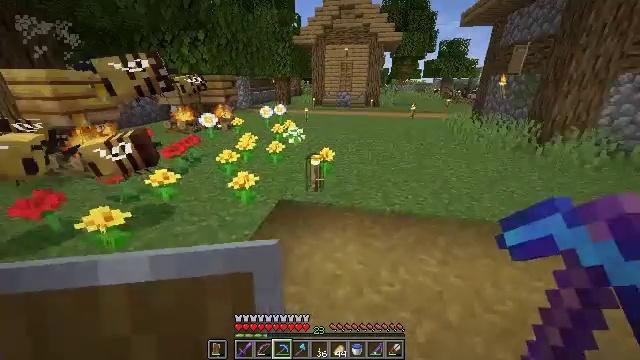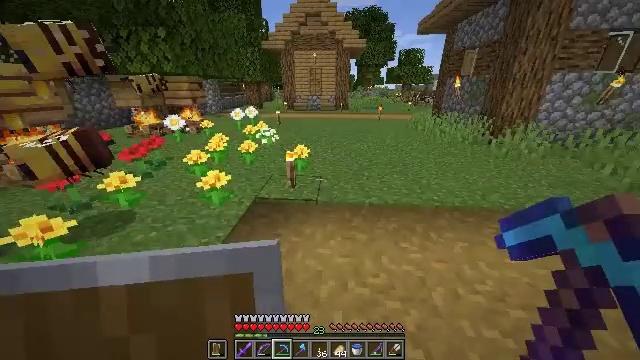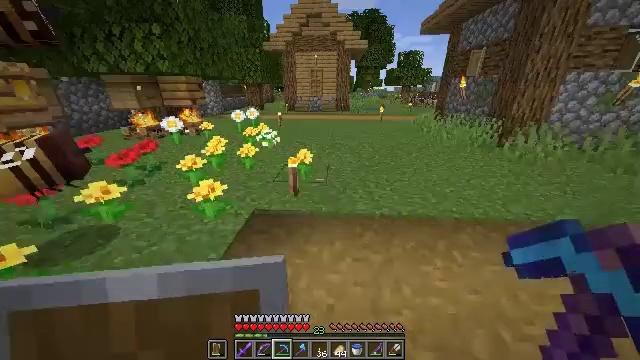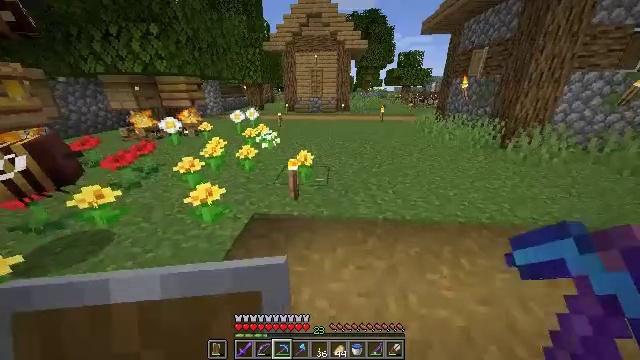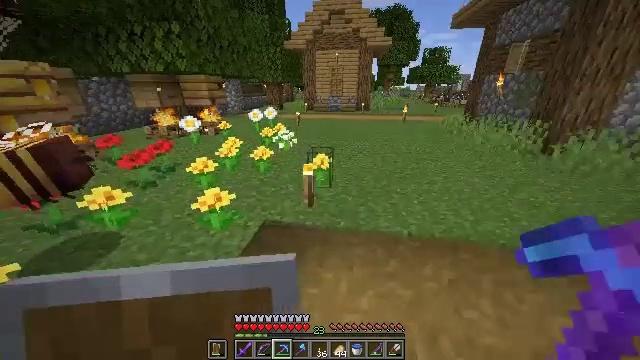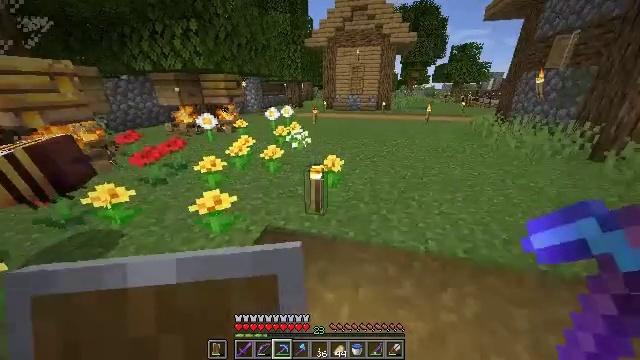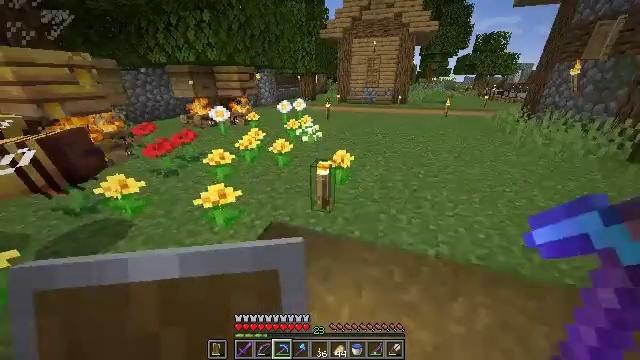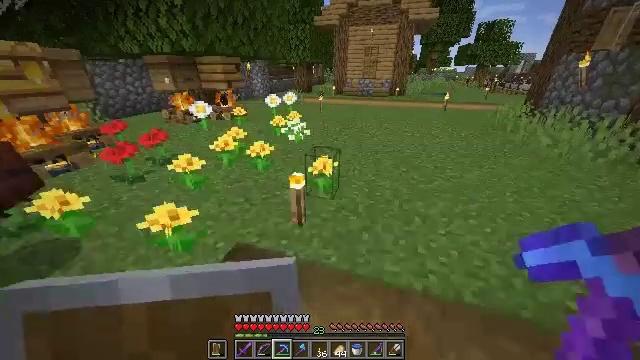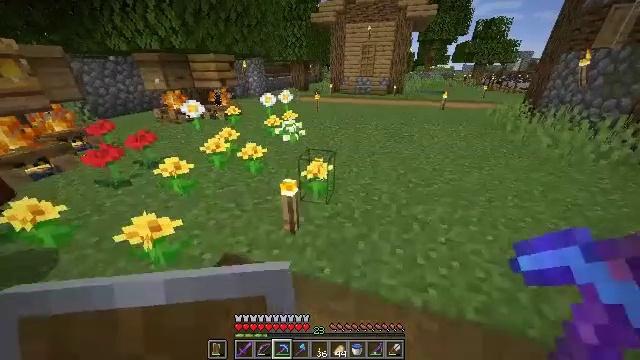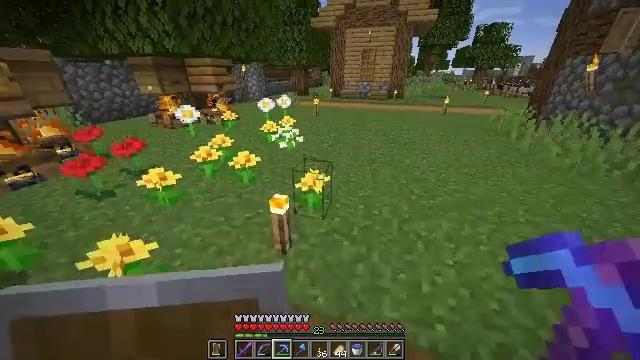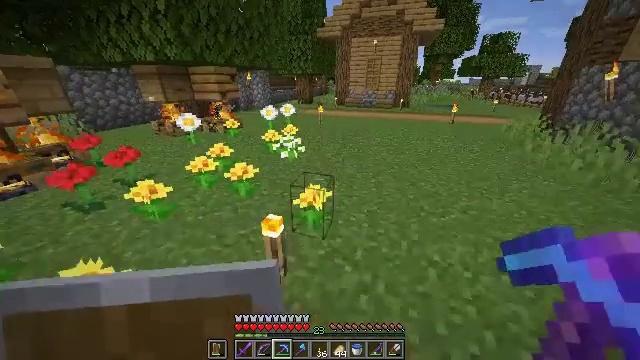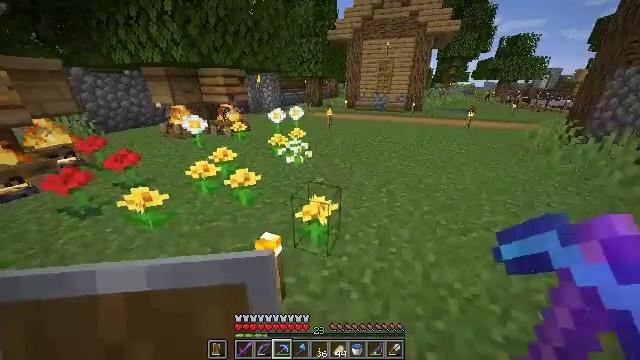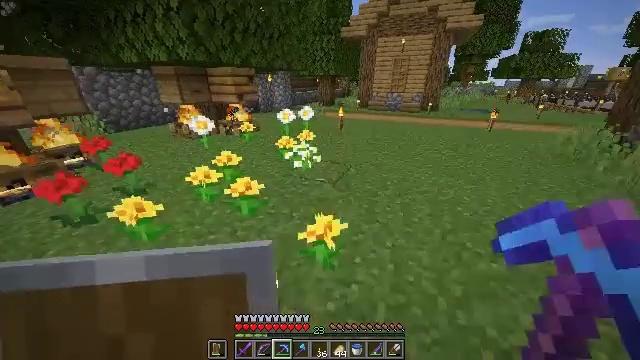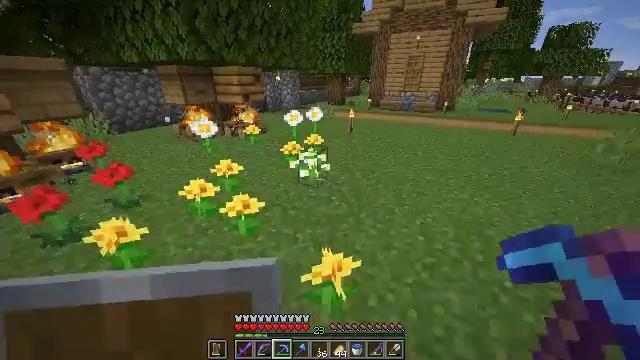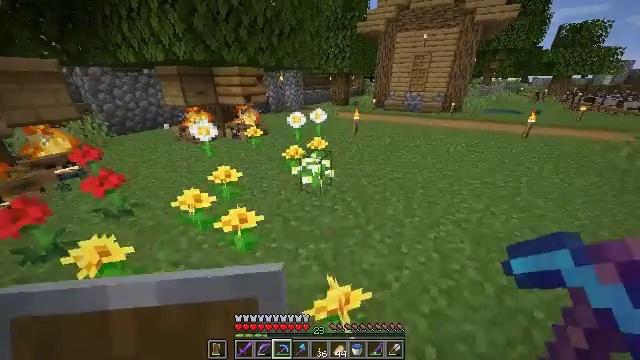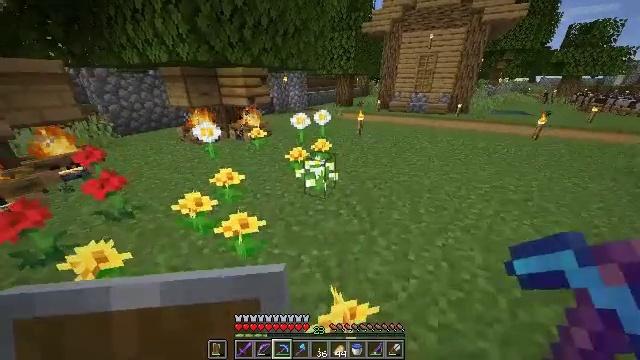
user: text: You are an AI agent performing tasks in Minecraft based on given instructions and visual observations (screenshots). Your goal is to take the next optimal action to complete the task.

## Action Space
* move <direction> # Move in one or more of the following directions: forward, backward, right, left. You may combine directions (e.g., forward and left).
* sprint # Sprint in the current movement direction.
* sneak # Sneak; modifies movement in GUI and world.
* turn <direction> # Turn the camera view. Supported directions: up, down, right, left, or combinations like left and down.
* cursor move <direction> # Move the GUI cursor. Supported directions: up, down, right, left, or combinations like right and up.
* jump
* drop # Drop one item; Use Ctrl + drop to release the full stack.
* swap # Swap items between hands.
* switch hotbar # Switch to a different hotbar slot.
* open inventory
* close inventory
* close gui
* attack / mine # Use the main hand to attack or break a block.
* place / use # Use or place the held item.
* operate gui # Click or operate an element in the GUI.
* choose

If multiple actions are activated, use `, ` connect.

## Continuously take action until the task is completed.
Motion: motion action
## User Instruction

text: Harvest the azure bluet plant.
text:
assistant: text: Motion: move forward, turn right
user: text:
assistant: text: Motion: move forward
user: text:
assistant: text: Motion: move forward
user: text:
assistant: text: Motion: move forward and move right, turn left
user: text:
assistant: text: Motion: move forward and move right, turn left
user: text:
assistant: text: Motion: move forward and move right, turn left and down
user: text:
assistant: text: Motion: move forward, turn down
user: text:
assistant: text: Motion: move forward
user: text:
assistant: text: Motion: move forward, sprint
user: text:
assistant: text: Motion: move forward, sprint, turn left and up
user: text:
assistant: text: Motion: move forward, sprint, turn left
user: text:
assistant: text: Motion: move forward, turn left
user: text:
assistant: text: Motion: move forward, turn left
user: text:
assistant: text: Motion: move forward
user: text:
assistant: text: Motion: move forward, turn left
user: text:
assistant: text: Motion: move forward
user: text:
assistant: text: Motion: move forward, turn left and down
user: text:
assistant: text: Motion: move forward, turn down, attack / mine
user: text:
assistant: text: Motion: move forward, turn left and down
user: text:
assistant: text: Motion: move forward, turn down
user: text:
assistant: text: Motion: move forward, turn down
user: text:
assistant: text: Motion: move forward, turn left and up
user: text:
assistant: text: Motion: no_op